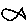
Label: fish